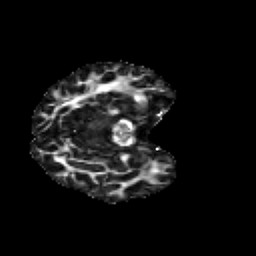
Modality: FA
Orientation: axial
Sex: male
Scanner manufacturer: siemens
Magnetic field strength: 3 T
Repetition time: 5 s
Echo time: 0.071 s